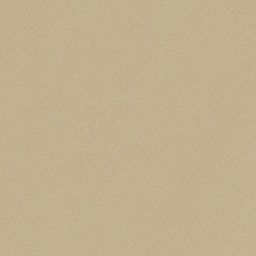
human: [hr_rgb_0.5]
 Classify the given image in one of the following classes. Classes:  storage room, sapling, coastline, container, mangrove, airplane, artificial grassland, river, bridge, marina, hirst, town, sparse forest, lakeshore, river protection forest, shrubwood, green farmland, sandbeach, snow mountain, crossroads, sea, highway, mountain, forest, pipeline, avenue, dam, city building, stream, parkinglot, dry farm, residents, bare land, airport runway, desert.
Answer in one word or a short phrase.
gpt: desert